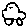
Label: car